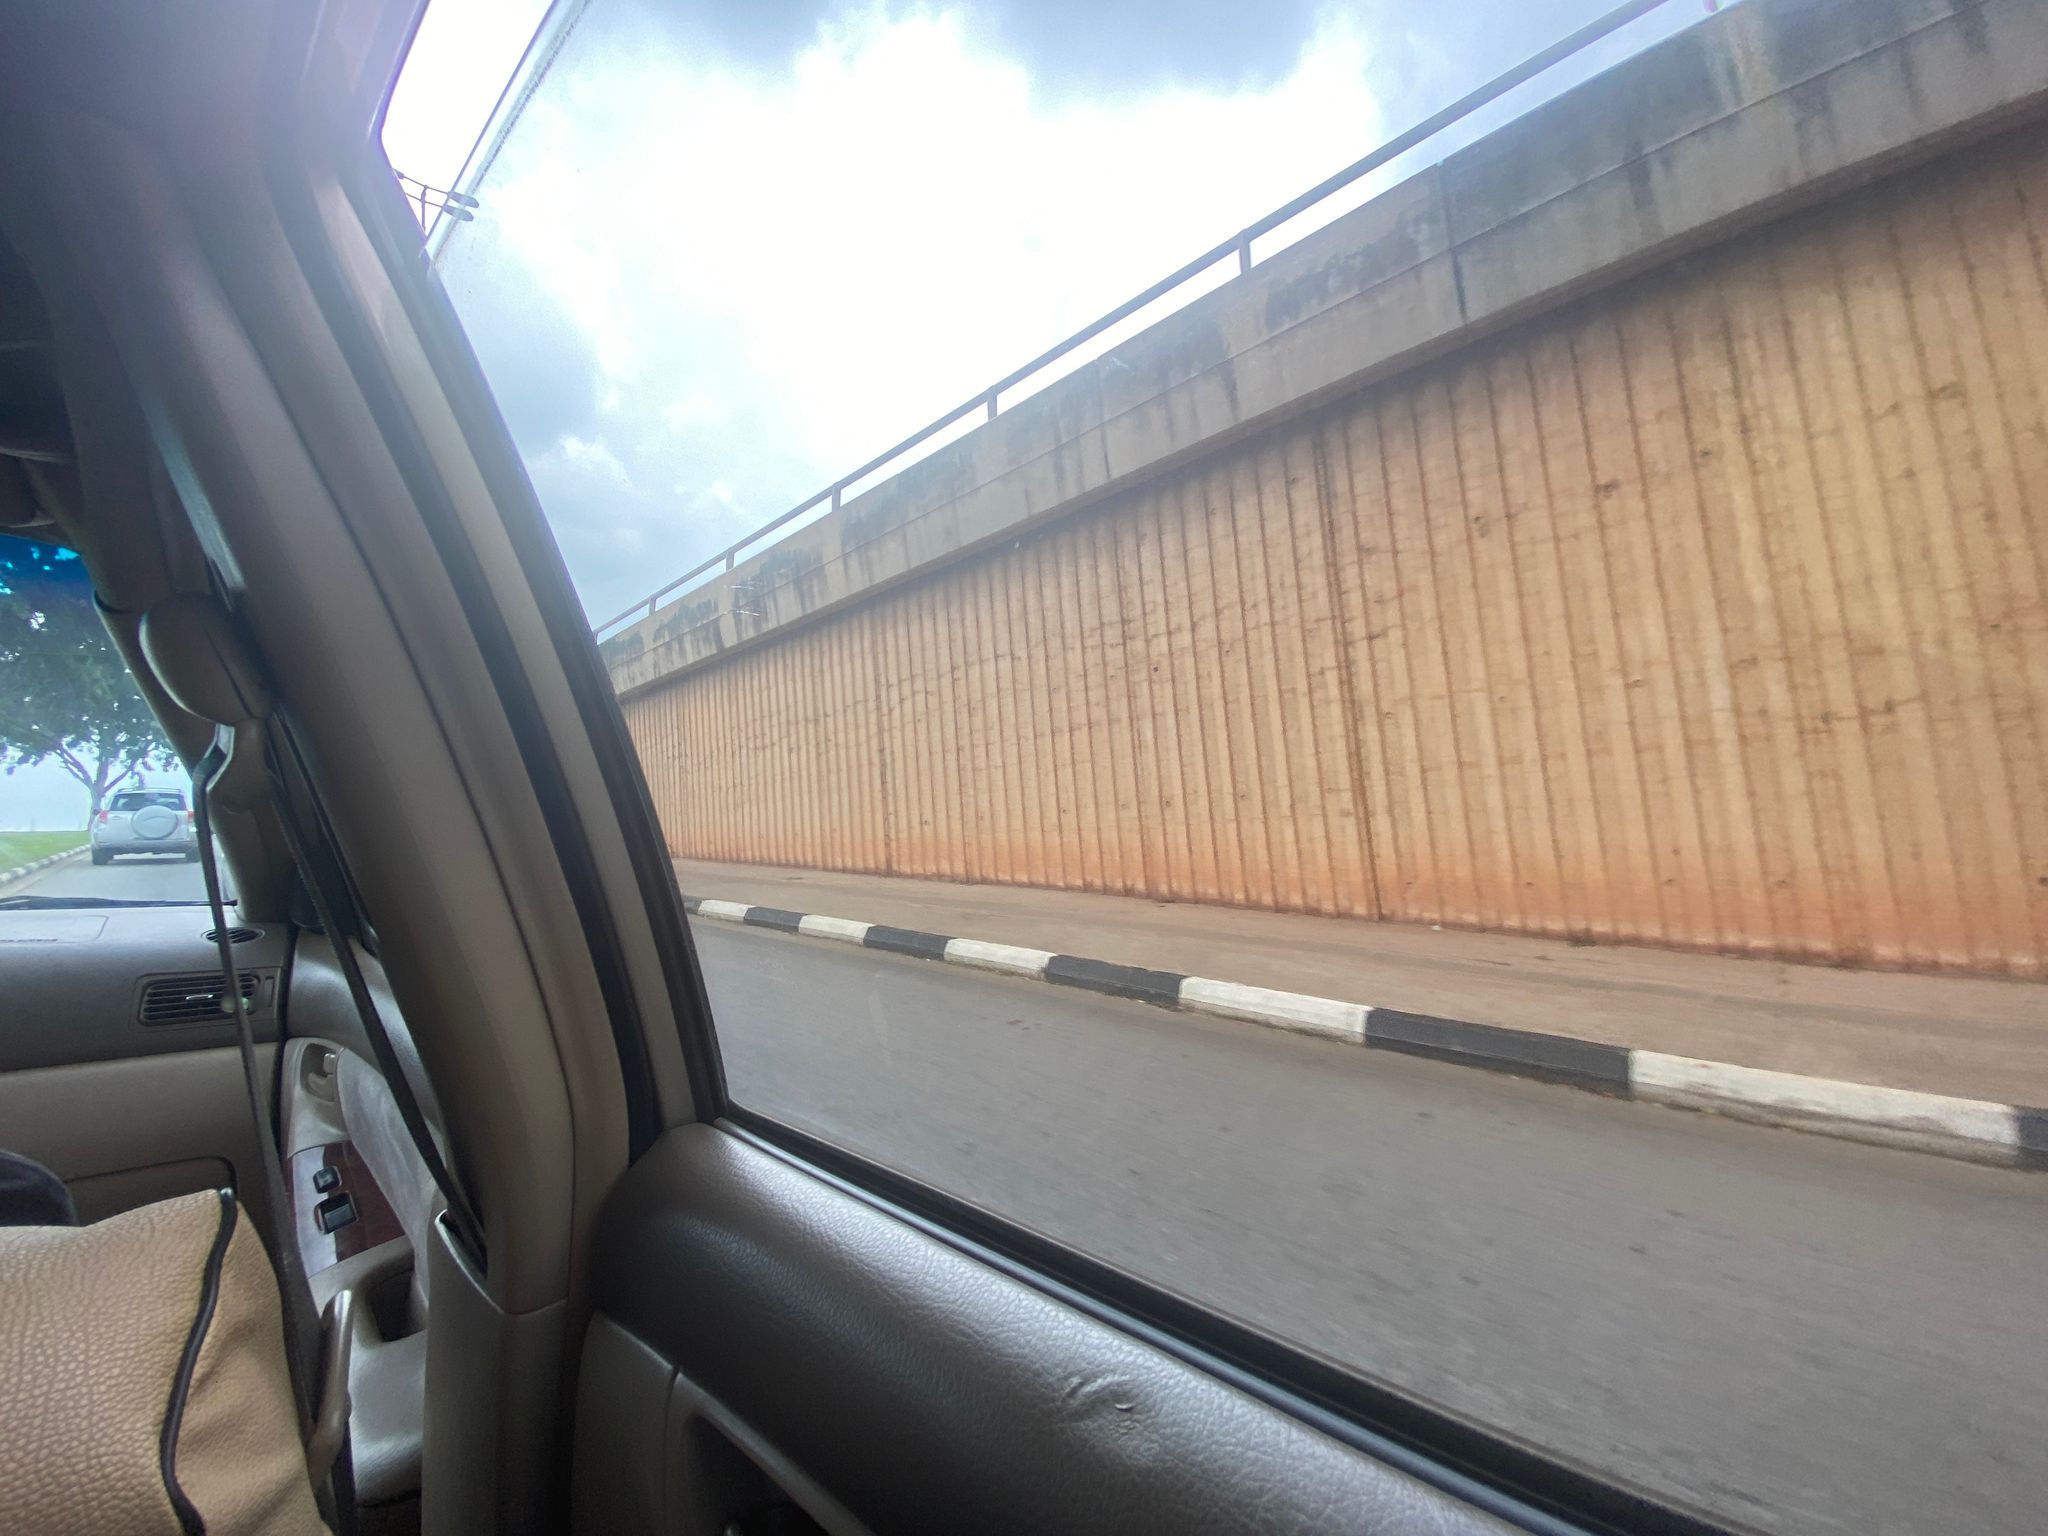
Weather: snowy
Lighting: day
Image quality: slightly poor
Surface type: walking surface
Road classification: trunk, trunk_link
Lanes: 2.0
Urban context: urban centre
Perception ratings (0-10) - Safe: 3.19, Lively: 4.03, Beautiful: 0.74, Boring: 7.4, Depressing: 2.52, Wealthy: 0.91